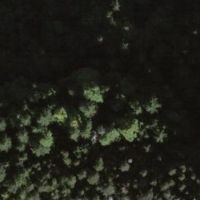
EUNIS habitat code: 43
Species observed at this site:
Oxalis acetosella